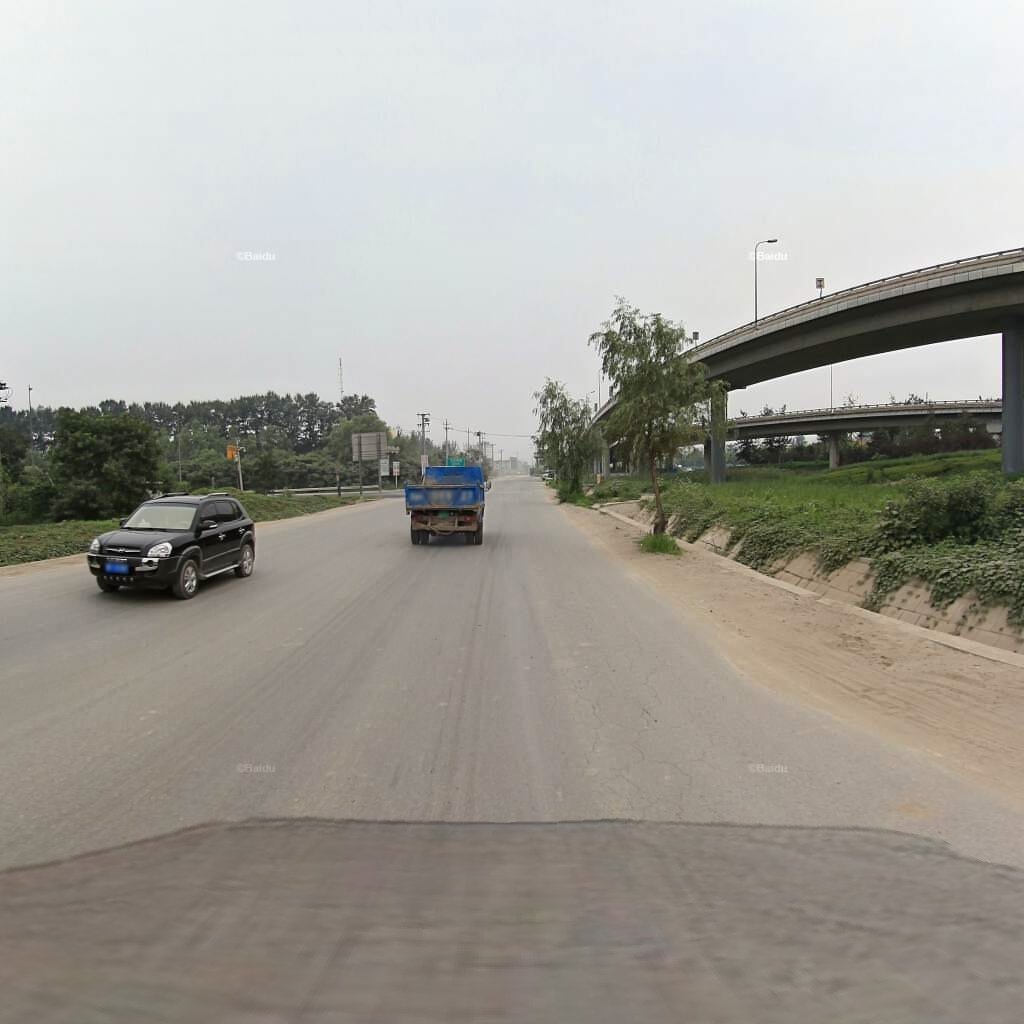
Region: Chaoyang
Road damage annotations: alligator crack